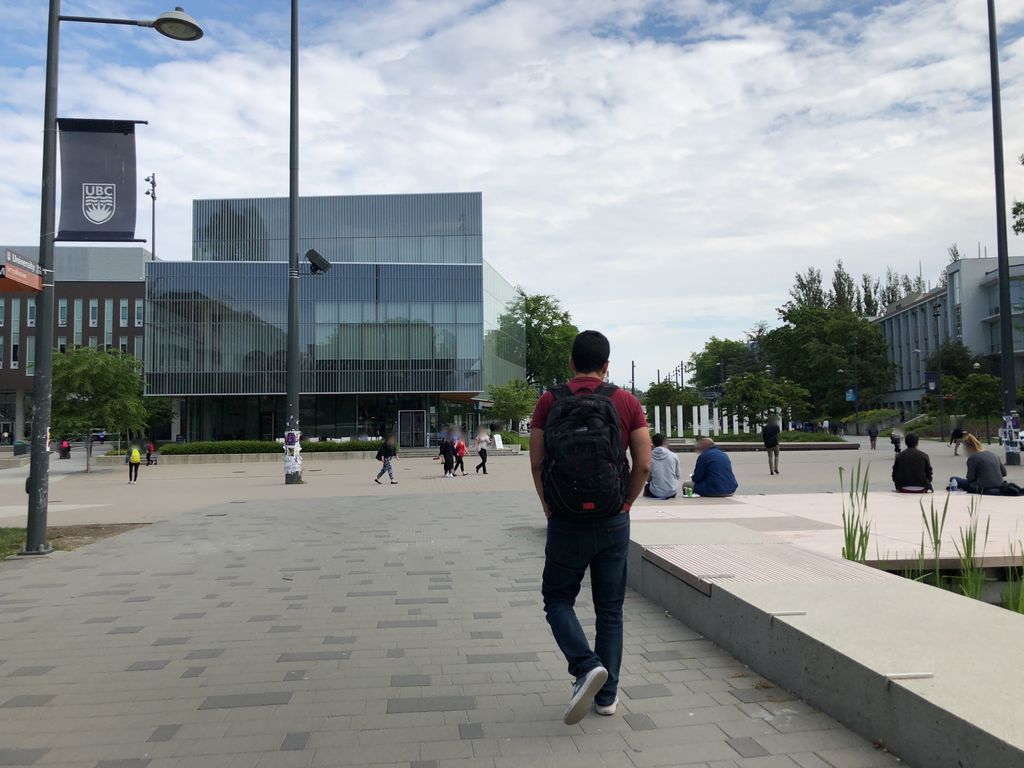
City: vancouver